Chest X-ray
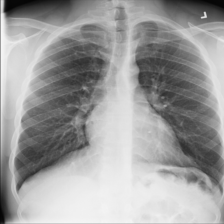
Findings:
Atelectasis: negative
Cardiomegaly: negative
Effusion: negative
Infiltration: negative
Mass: negative
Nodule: negative
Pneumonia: negative
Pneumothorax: negative
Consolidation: negative
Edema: negative
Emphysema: negative
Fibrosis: negative
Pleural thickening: negative
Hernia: negative